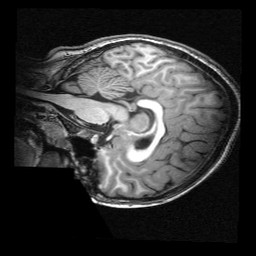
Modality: T1w
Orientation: sagittal
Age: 12
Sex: female
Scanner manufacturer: siemens
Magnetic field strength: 3 T
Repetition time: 2.3 s
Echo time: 0.00336 s